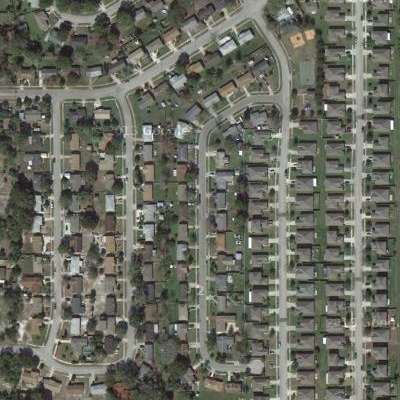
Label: fResident